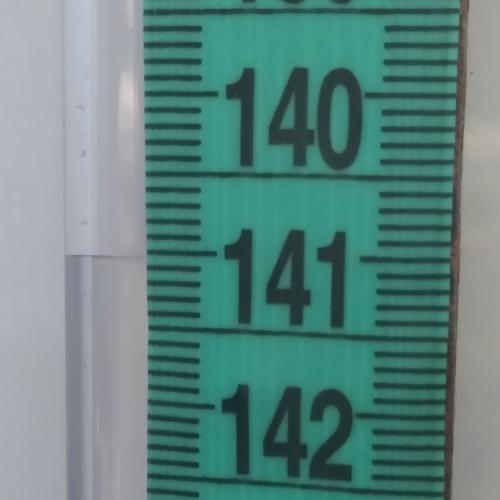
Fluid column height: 141.0 cm